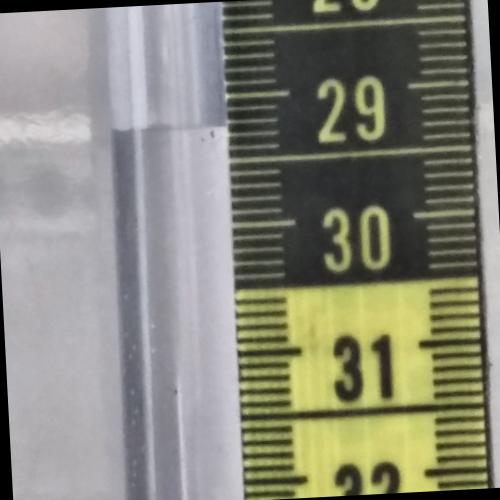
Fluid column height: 29.2 cm